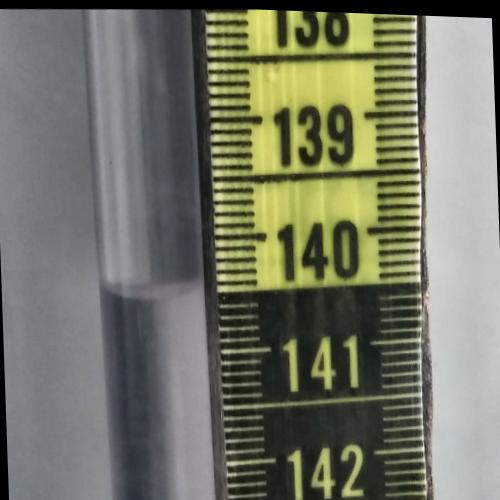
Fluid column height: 140.5 cm